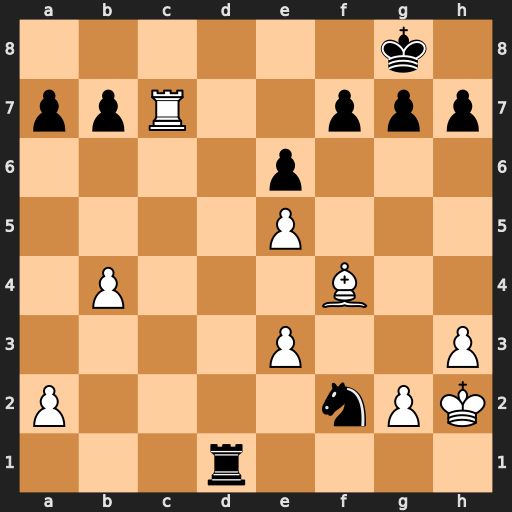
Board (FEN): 6k1/ppR2ppp/4p3/4P3/1P3B2/4P2P/P4nPK/3r4
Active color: w
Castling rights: -
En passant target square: -
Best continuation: Rc8+ Rd8 Rxd8#